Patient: sex M, age 36
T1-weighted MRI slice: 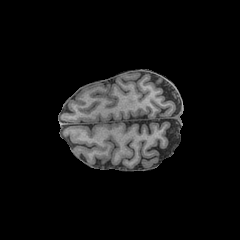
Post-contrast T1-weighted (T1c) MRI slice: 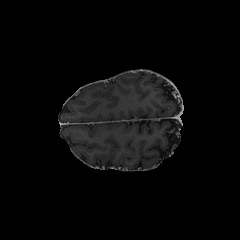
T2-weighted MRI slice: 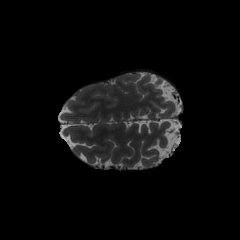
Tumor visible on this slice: no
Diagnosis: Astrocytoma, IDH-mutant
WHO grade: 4